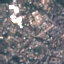
Land use / land cover: Residential